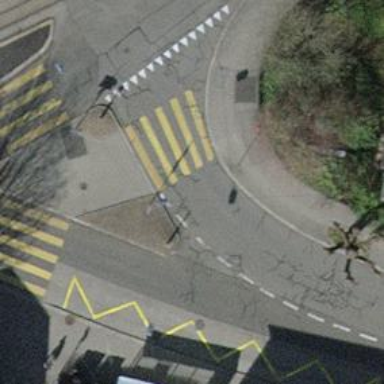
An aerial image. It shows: Uncontrolled zebra crossing with island. The crossing is marked with zebra stripes.